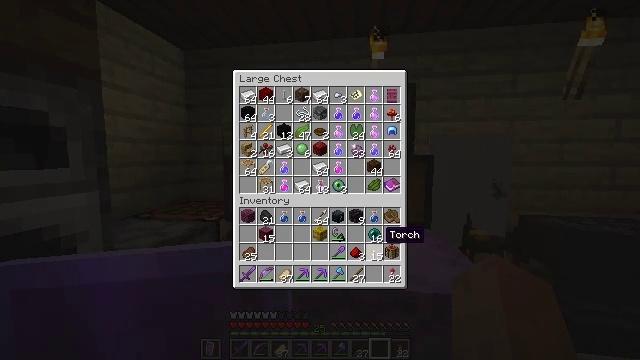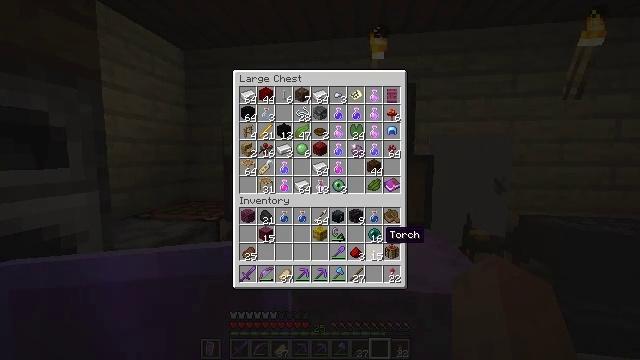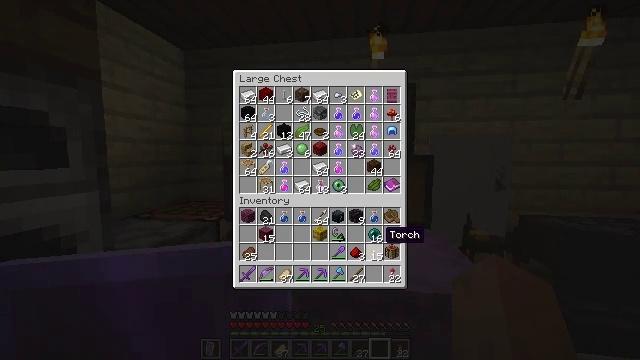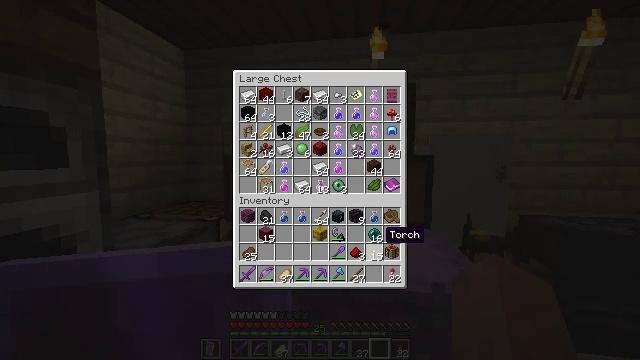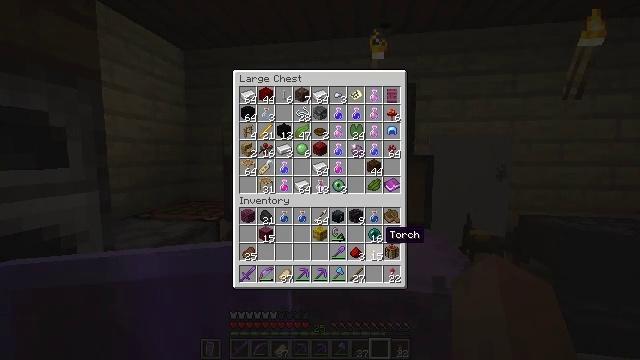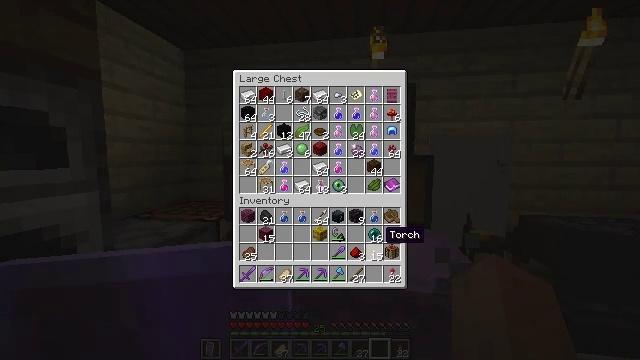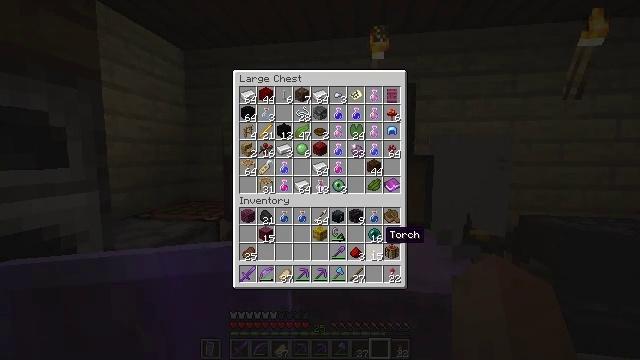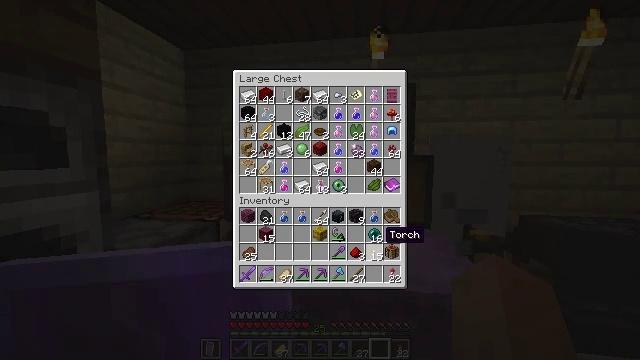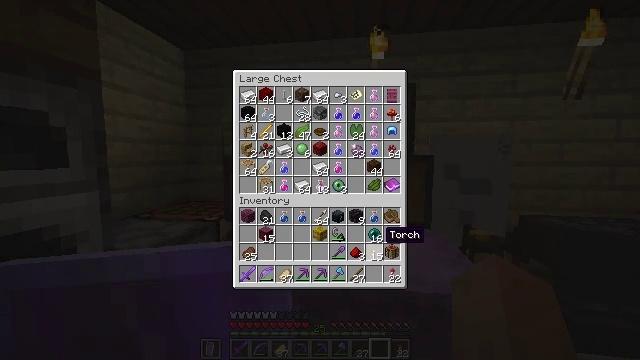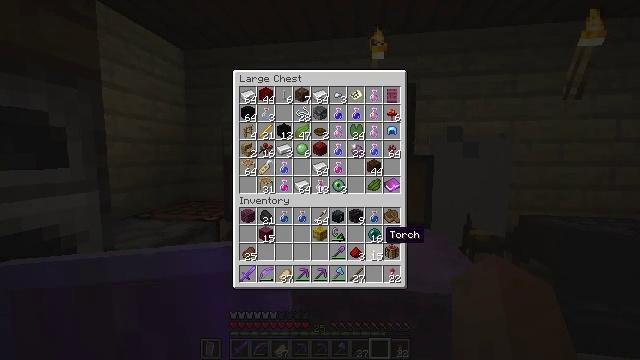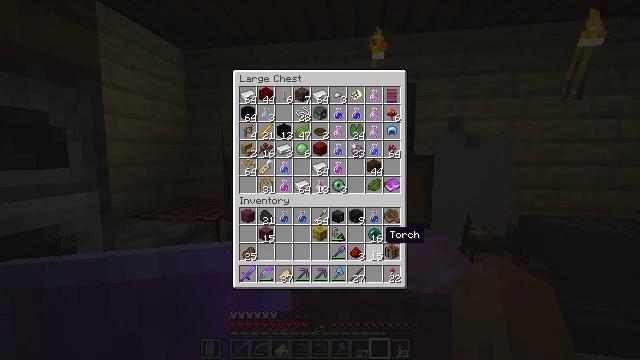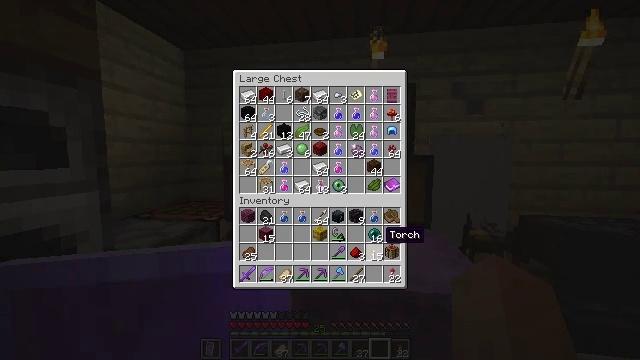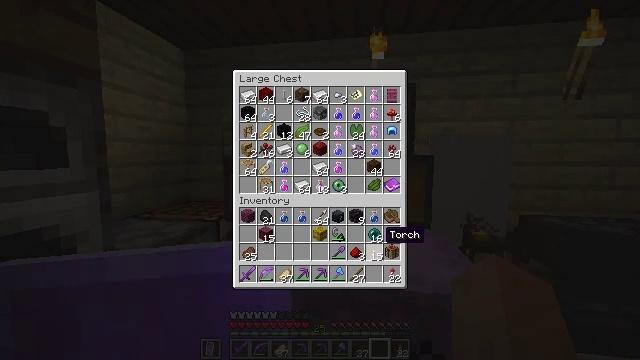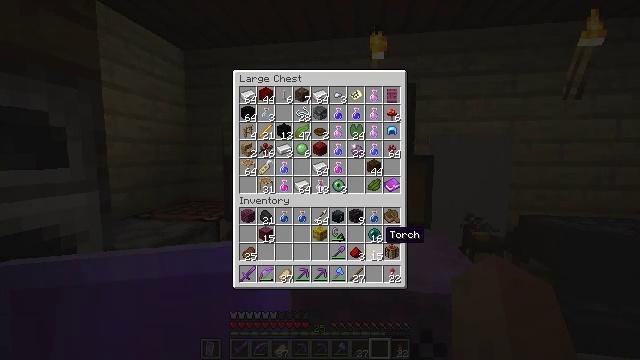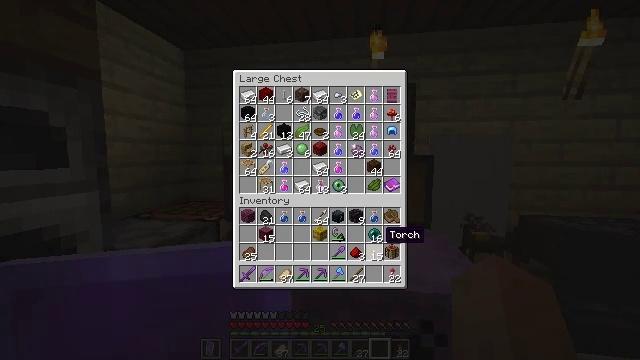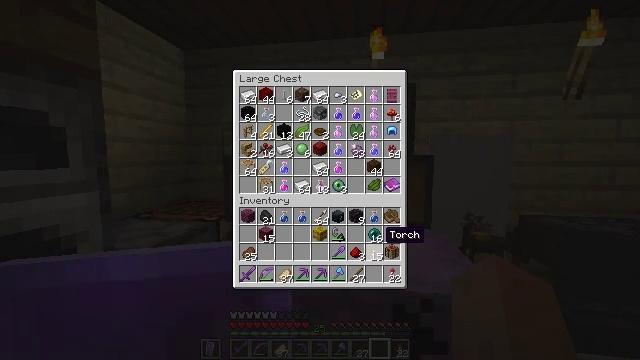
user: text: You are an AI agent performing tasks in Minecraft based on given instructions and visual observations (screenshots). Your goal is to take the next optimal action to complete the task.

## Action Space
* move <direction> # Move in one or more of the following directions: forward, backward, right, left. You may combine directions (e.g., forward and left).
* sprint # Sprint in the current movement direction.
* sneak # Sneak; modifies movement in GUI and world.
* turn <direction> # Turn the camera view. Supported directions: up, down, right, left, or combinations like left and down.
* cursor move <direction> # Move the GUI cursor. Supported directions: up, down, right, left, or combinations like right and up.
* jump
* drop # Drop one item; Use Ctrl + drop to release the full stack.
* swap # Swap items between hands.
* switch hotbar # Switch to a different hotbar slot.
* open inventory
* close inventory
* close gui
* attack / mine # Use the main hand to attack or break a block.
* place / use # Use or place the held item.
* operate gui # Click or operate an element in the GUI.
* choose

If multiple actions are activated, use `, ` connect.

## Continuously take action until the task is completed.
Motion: motion action
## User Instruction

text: Craft crimson planks in your crafting grid.
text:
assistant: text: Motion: no_op
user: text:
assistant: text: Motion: no_op
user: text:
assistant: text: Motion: no_op
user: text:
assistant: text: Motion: no_op
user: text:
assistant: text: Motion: no_op
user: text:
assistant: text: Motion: no_op
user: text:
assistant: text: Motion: no_op
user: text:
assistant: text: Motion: no_op
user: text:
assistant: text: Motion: no_op
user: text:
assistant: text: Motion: no_op
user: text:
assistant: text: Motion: no_op
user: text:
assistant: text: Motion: no_op
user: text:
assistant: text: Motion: no_op
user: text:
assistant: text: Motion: no_op
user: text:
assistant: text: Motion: no_op
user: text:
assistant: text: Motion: no_op
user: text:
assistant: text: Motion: no_op
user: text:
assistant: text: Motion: no_op
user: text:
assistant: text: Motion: no_op
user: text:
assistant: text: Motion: no_op
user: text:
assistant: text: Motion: no_op
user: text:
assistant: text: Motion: no_op
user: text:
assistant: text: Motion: no_op
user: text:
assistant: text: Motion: no_op
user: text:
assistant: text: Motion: no_op
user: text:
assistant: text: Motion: no_op
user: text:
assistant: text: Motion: no_op
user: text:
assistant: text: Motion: no_op
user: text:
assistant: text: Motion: no_op
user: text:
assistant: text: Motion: no_op